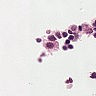
Metastatic tissue present: no